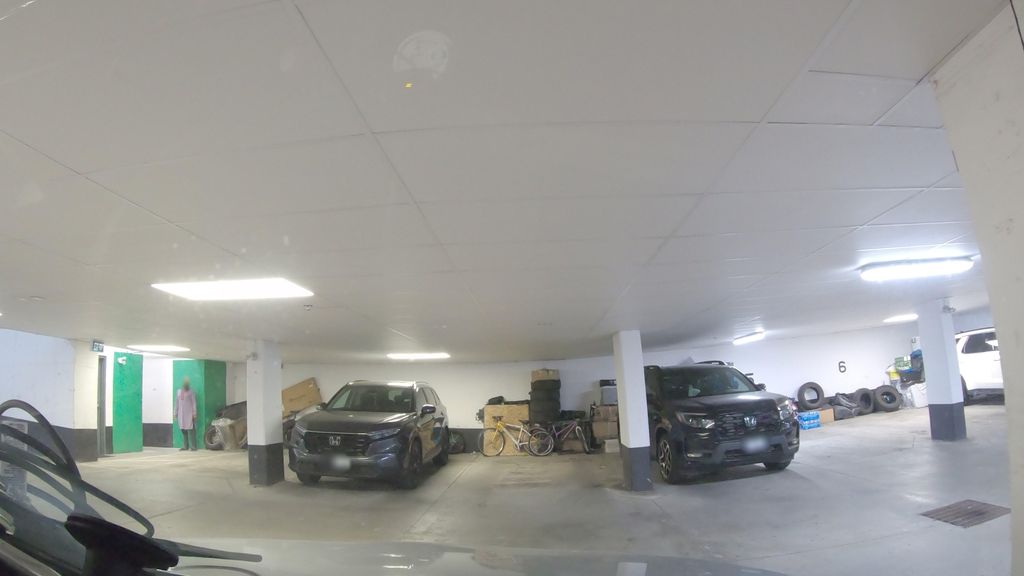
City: toronto